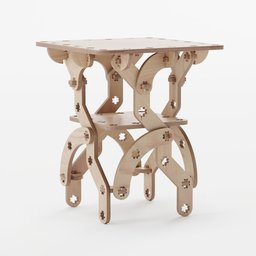
Label: furniture